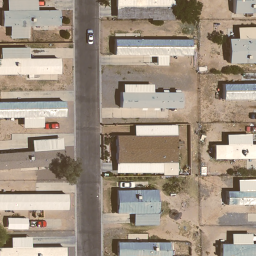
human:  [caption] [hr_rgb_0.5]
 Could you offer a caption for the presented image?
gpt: Many mobile homes arranged in lines in the mobile home park and some roads go through this area .

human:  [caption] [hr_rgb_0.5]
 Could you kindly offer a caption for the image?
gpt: Many mobile homes arranged in lines in the mobile home park .

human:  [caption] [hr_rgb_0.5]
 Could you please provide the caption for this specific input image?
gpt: Lots of mobile homes with plants surrounded in the mobile home park .

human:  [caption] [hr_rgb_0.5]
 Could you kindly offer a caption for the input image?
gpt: Many mobile homes are arranged neatly in the mobile home park .

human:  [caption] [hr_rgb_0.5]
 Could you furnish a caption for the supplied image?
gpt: Lots of mobile homes arranged in lines and some roads go through this area .